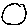
Label: circle